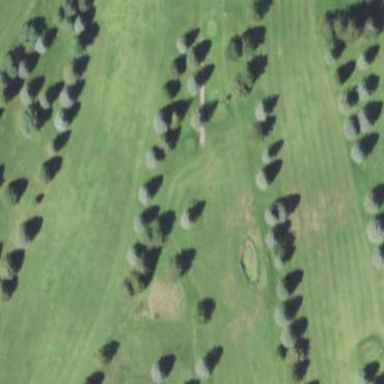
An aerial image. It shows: Well-maintained grassy area known as fairway on golf course.